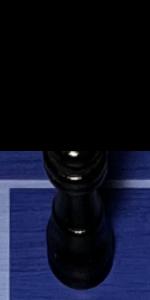
Label: Queen_Black